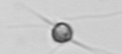
Label: Acanthoica_quattrospina